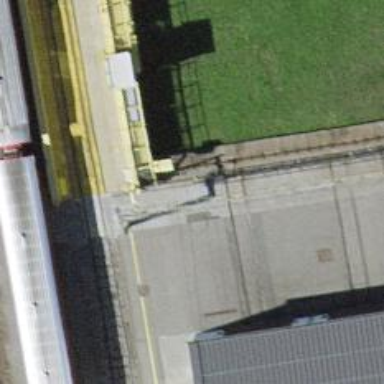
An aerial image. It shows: Single narrow-gauge railway track in service yard.